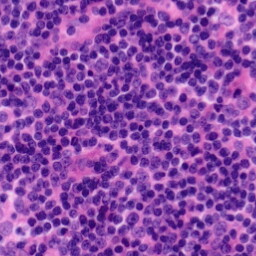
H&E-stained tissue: Tonsil